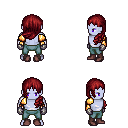
a pixel art fantasy rpg character, male body template, dark elf, purple skin, gold arm armor, teal pants, brunette left-swept hairstyle, metal gloves, maroon shoes, four views (front, back, left, right), 2x2 character sprite sheet, small pixel art, hard edges, no anti-aliasing